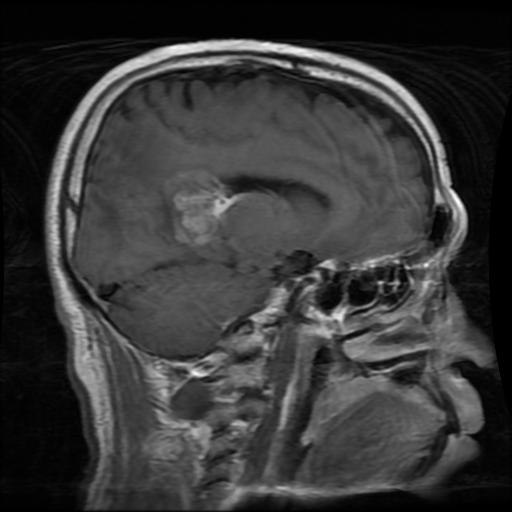
Label: glioma